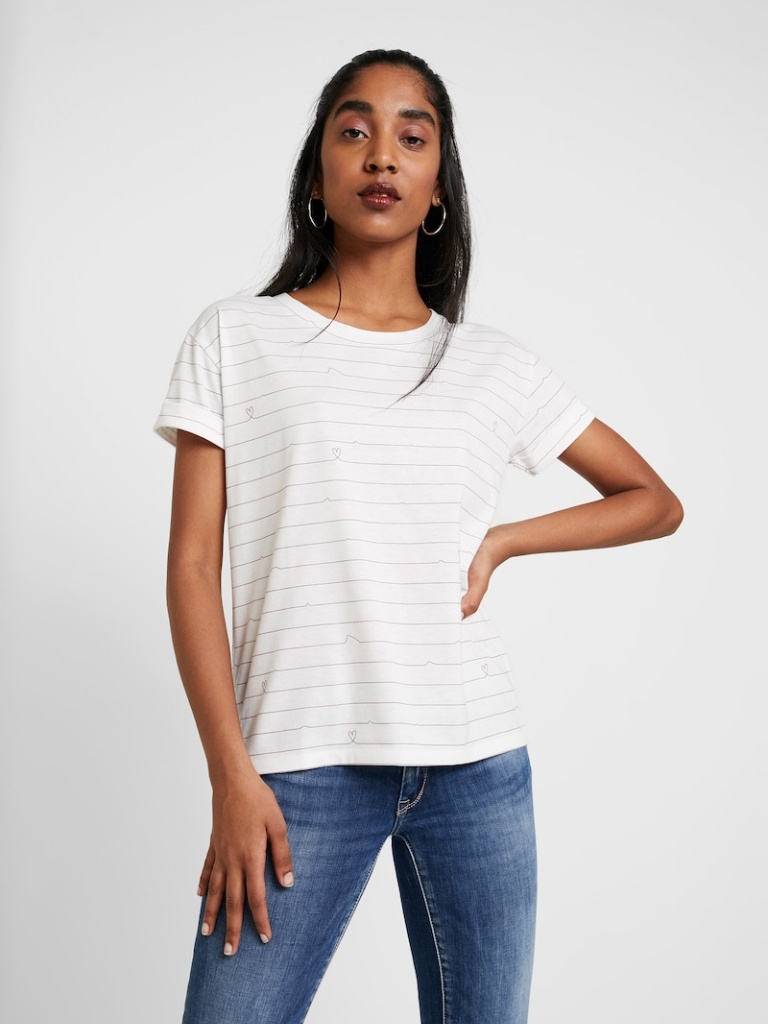
cotton relaxed short sleeve waist length Untucked crew t-shirt